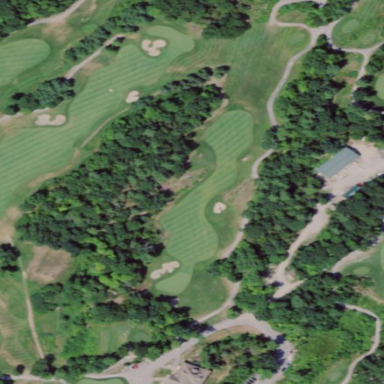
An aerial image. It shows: Grassy area designated as golf fairway.